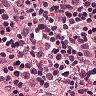
Metastatic tissue present: no